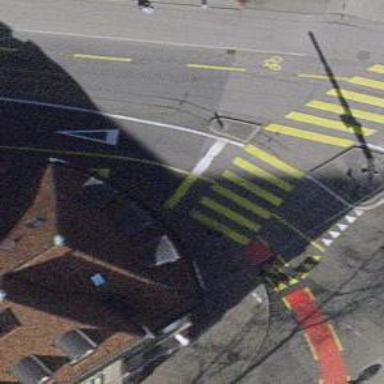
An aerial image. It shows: Road crossing with traffic signals and central island.